Brain MRI, t1w sequence, axial 2D slice.
Patient: age 33, sex M, weight 90 kg, height 1.9 m
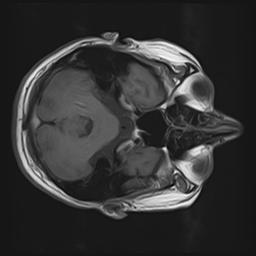